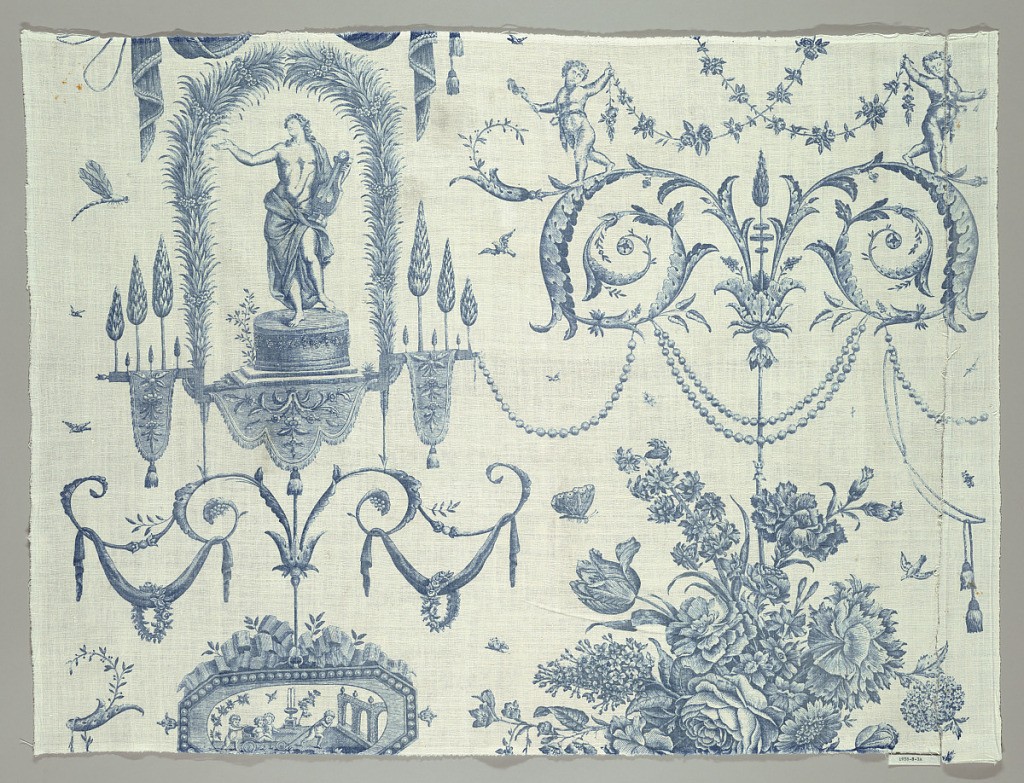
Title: Textile
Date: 1785–90
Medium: cotton Technique: printed by engraved copper plate
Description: Three pieces have been stiched together to complete design which shows; left, classic figure of man bearing a lute, under draped canopy; right, symmetrical foliage decoration with putti bearing garlands; below, right, large vase of flowers; and left, small medallion with putti drawing cart. Printed in blue.

Three maujor fragments have been put together. A narrow strip from a separate lengths has been sewn on each side, at top right and middle left, indicating that when fabric lengths were sewn together the repeat was a half-drop.